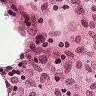
Metastatic tissue present: no